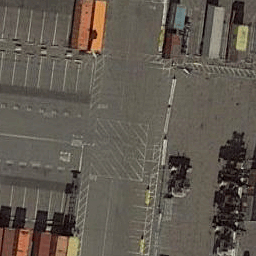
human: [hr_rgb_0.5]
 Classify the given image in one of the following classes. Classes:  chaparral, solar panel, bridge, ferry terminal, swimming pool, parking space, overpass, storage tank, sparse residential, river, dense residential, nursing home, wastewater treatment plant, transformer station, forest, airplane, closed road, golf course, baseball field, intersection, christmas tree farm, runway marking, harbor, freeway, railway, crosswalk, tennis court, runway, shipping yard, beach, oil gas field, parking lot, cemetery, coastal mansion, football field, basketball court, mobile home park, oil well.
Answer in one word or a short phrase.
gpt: shipping yard